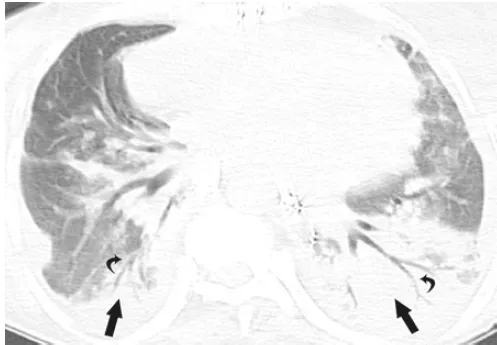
Case 3: Transverse high-resolution computed tomography (HRCT) image (D) demonstrates patchy peribronchial ground-glass opacity with superimposed reticulation and mild traction bronchiectasis (arrows).
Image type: radiology (ct)